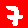
Digit: 7